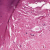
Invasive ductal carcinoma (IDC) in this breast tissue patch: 0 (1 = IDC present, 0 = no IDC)